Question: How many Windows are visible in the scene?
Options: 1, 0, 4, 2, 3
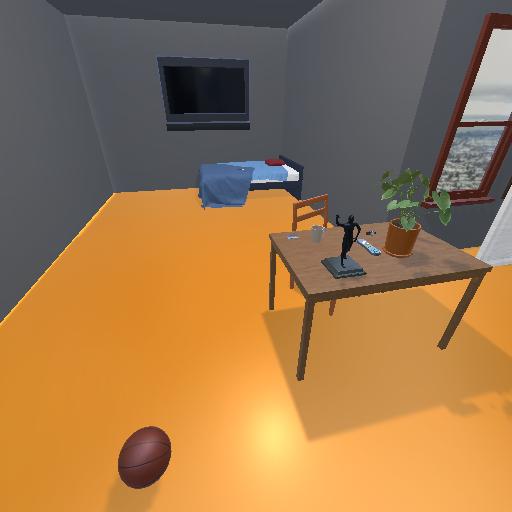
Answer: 1